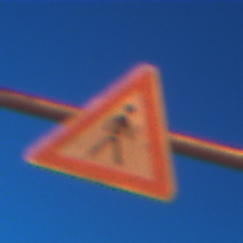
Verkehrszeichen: FussgaengerLinks
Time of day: Night
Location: Outdoor (Urban)
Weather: PartlyCloudy
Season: NotSpecified
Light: Artificial